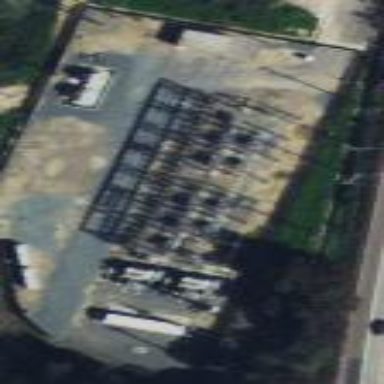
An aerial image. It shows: Distribution level power substation.